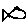
Label: fish